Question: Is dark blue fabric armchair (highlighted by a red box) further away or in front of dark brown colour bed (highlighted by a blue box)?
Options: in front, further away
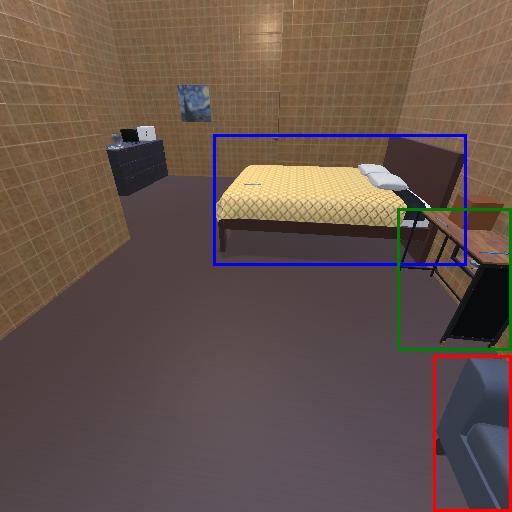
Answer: in front